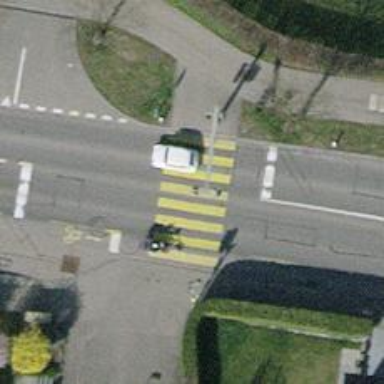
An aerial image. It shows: Primary road with asphalt surface. There are sidewalks on both sides and cycle track on the left.